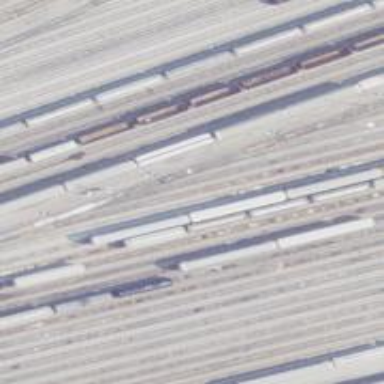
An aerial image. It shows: Railway yard used for servicing trains.